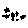
Label: star